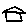
Label: house